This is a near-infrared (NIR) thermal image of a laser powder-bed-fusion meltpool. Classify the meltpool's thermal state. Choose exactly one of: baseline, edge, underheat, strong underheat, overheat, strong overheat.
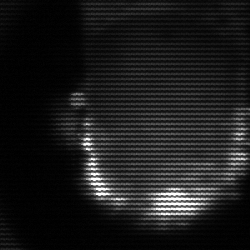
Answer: baseline